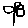
Label: flower